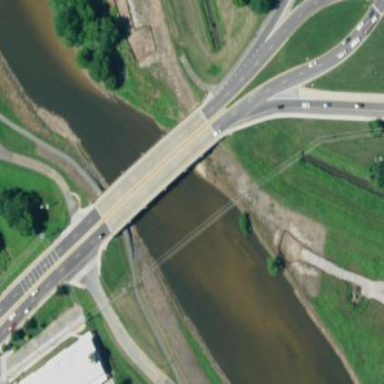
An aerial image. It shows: Beam bridge structure.